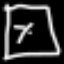
Label: square